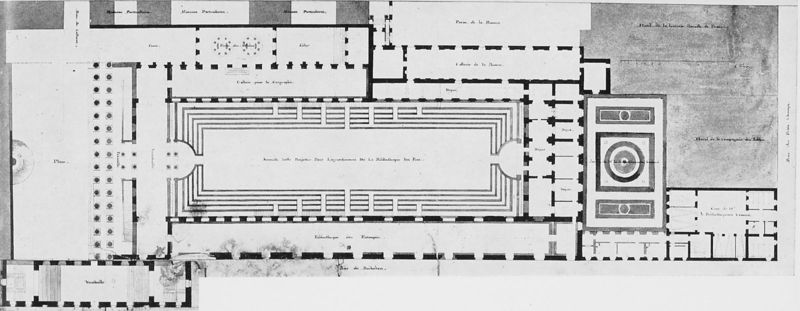
Titel: Entwurf für die Bibliothèque Royale in der Rue de Richelieu
Künstler: Etienne-Louis Boullée
Schlagwörter: fenster, paris, skizze, säulen, zeichnung, zimmer, gebäude, park, architektur, lang, kirche, schrift, linien, platz, kuppel, treppen, stufen, halle, wände, gewölbe, räume, entwurf, altar, mauern, plan, tempel, breit, grundriss, rotunde, vorhalle, langbau, kiche